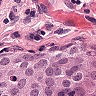
Metastatic tissue present: yes